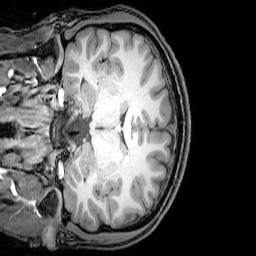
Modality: T1w
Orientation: coronal
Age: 20
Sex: male
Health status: healthy
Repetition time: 0.081 s
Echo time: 0.037 s